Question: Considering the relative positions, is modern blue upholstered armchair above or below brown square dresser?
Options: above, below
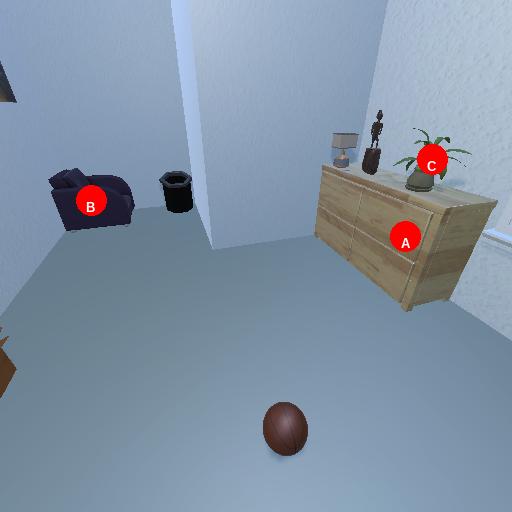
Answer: above